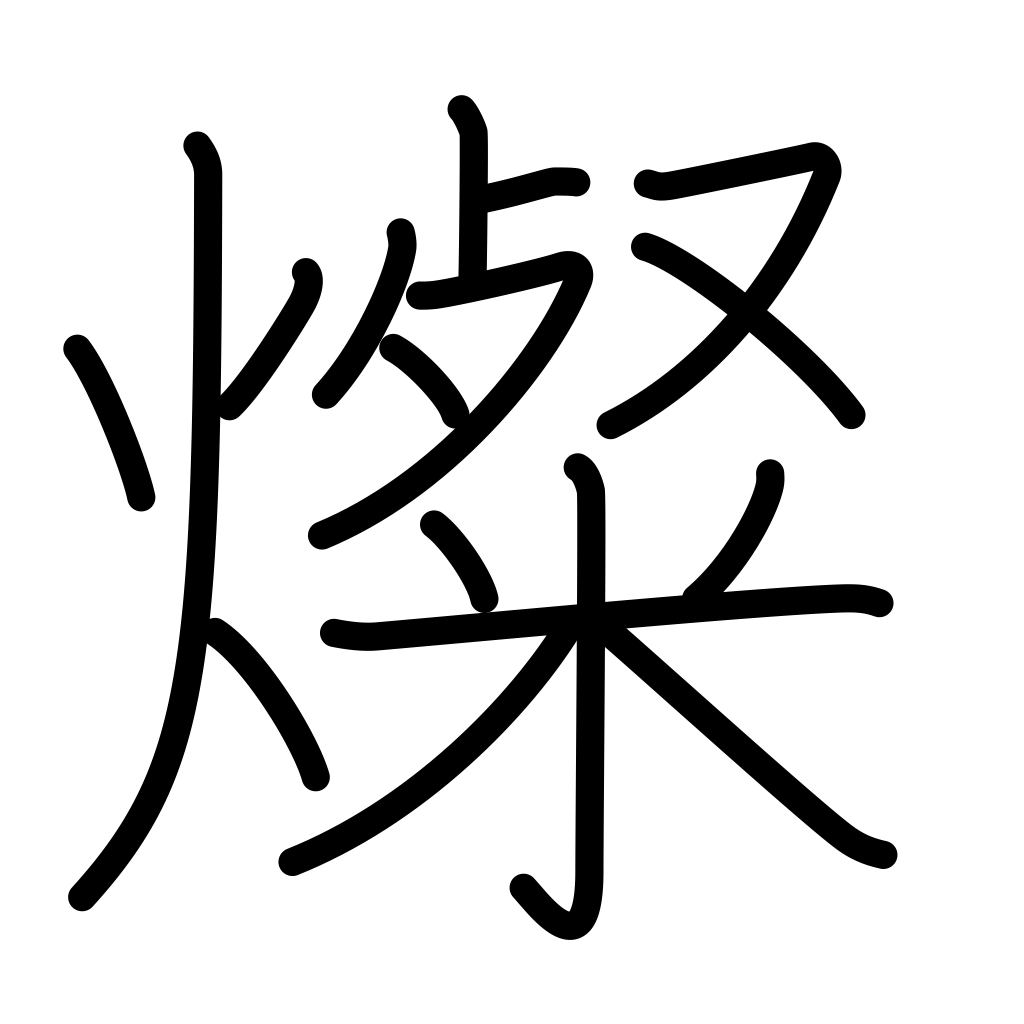
Meaning: brilliant